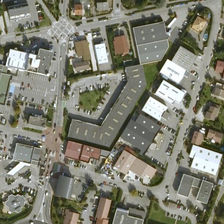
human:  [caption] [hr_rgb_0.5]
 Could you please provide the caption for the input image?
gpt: the industrial houses in the street are neatly arranges .

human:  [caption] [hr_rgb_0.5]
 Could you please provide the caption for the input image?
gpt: many buildings and some green trees are in an industrial area .

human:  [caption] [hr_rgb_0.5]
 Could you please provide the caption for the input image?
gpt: many fields near the industrial area near the road .

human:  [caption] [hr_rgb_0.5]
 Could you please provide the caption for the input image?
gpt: many buildings and some green trees are in an industrial area .

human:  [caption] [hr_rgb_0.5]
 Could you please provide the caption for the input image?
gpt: the industrial houses in the street are neatly arranges .